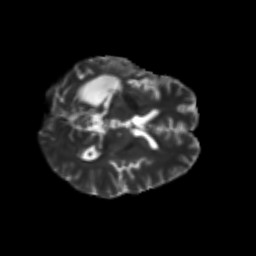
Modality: T2w
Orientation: axial
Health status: ill
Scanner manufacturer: siemens
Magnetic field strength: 3 T
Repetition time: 6.7 s
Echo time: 0.1 s